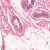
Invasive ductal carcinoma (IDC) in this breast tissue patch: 0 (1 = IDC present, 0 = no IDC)